Question: In MyApp-Info.plist, there is an entry called "Icon files", it is type of an array and there is one element in it now. What I am doing to retrieve this info by following ;
> NSDictionary *plistDictionary = [[NSBundle mainBundle] infoDictionary];
NSArray *array = [plistDictionary objectForKey:@"Icon files"];
NSLog(@"array is %@",array);
However, the console shows me that there are no elements in my array...Have I done something wrong above. Please advice me on this.
Thanks
PS: there is an image about

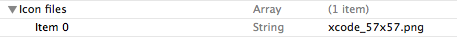
Answer: The proper key for the "Icon files" item is 'CFBundleIconFiles'. You can see the rest of the actual keys by selecting the plist in the file browser, right-clicking and selecting Open As > Source Code.